Field crop: maize
Growth stage: 2
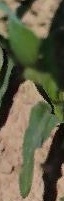
Species: maize